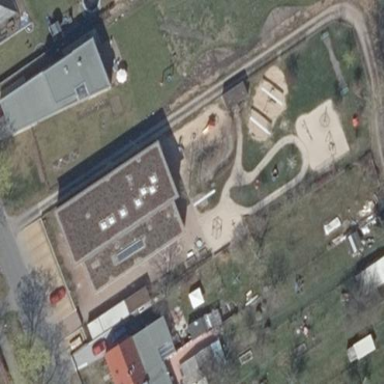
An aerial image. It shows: Kindergarten.